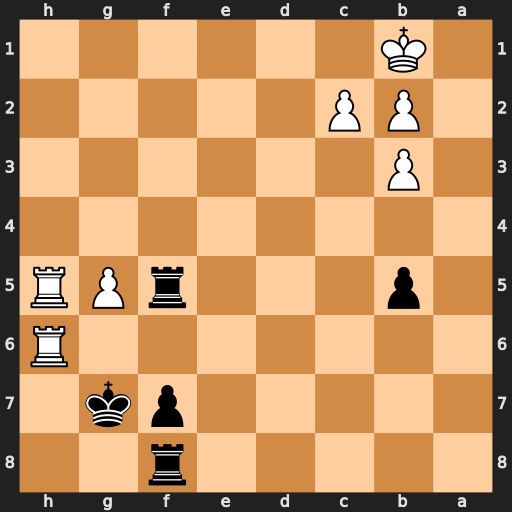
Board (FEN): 5r2/5pk1/7R/1p3rPR/8/1P6/1PP5/1K6
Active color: b
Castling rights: -
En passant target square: -
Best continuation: Rf1+ Ka2 Ra8+ Ra6 Rxa6#